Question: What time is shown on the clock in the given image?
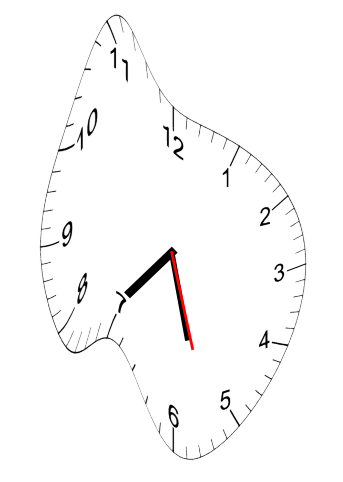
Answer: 07:27:27